Question: Why isn't this working? It's suppose to show the accented characters... but it seems it is not.

Edit: Switching it to '<meta charset="ISO-8859-1" />' will make the 'c' in the first name the right one, but the two in the last name are still without accents...
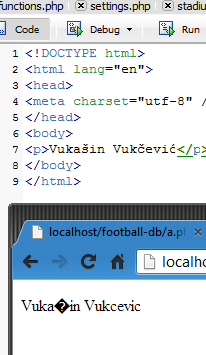
Answer: Try '<meta charset="UTF-8" />'.
Also, make sure the file encoding is something that can support those symbols as well (if your editor doesn't already just default to UTF-8).